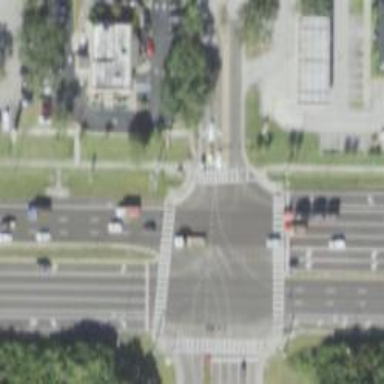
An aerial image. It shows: Marked crossing on the road.